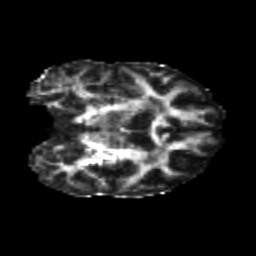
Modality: FA
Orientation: coronal
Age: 22
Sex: male
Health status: healthy
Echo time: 0.074 s